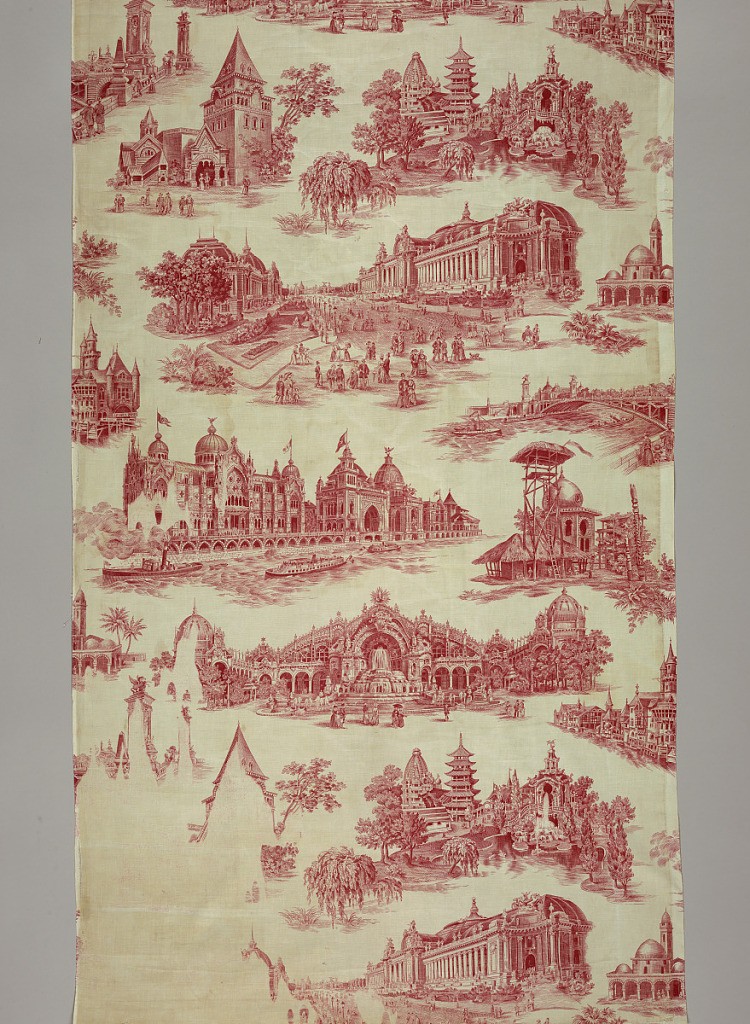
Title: Textile
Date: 1878
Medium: cotton Technique: printed by engraved roller on plain weave
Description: Nine scenes of L'Exposition Universelle de 1878 in red using full width of fabric.